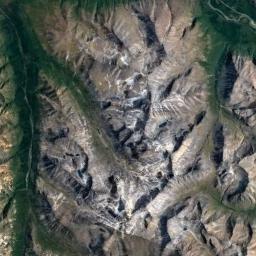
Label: snowberg